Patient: sex F, age 83
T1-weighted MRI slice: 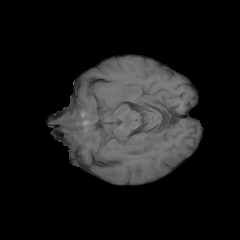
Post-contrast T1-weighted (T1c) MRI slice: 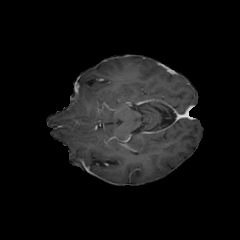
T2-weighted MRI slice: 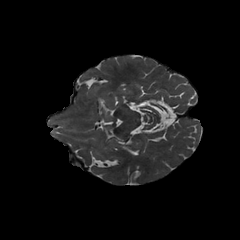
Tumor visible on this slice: no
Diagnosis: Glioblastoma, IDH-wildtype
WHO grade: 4